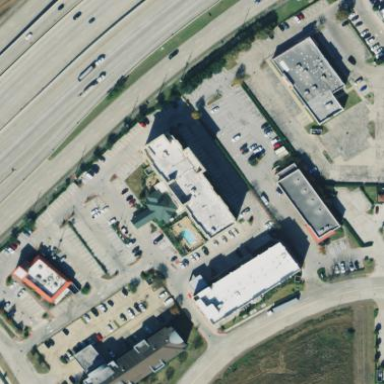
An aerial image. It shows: Hotel building.